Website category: sports
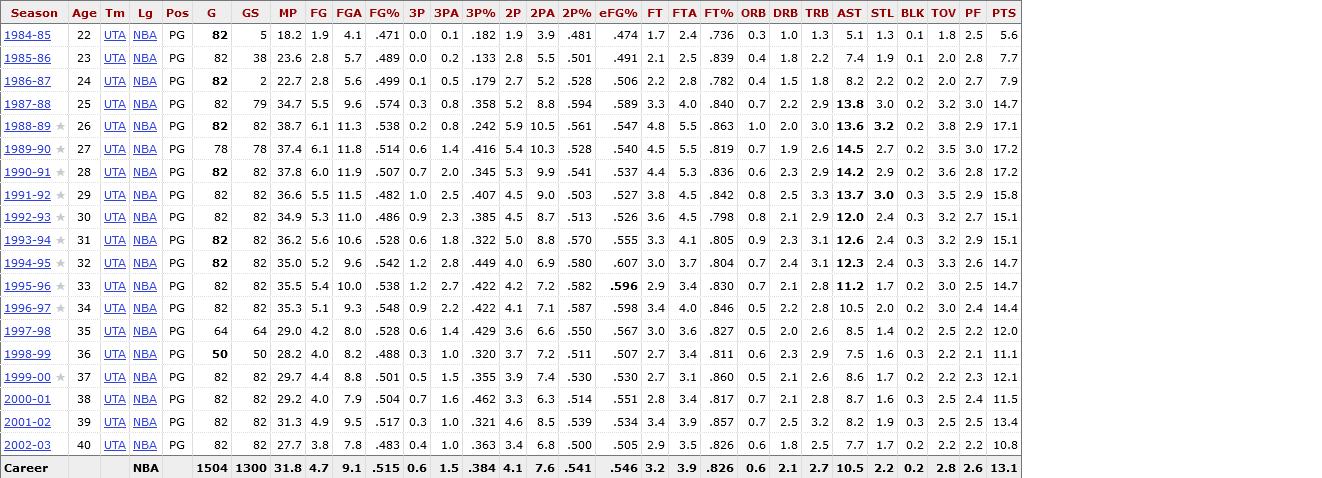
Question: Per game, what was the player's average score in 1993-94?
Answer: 15.1

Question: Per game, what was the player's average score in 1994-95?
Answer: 14.7

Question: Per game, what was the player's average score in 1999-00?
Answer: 12.1